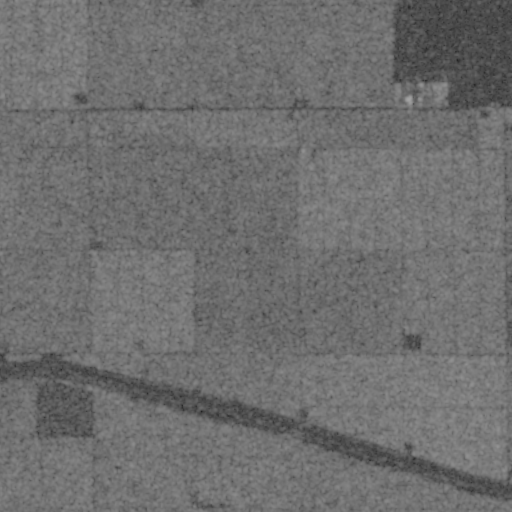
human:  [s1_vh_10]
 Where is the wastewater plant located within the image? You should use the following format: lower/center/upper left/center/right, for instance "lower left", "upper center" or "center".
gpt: The wastewater plant is located in the lower right of the image.
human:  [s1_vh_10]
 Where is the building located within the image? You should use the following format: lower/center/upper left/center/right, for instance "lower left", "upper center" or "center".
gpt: The building is located in the upper of the image.
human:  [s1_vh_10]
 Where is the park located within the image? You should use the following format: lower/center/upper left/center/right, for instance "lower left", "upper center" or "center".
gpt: There is no park in the image.

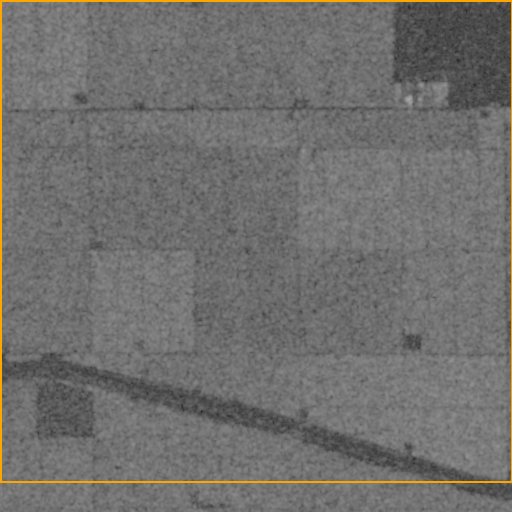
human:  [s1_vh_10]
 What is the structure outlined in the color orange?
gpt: The structure outlined in orange is a crop field.
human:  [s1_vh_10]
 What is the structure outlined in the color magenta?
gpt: There is no magenta outline.